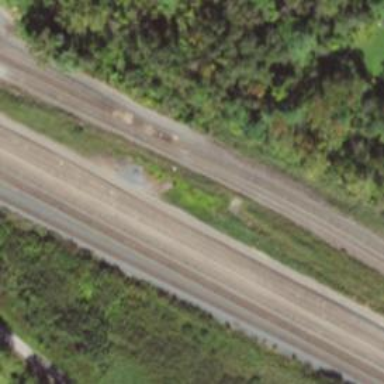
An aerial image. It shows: Railway yard.